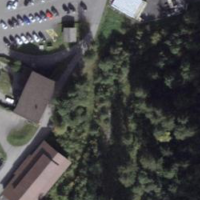
EUNIS habitat code: 43
Species observed at this site:
Gypaetus barbatus